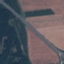
Land use / land cover class: Highway